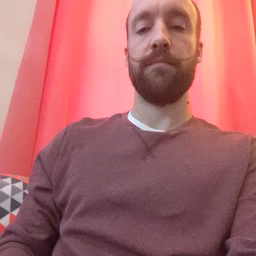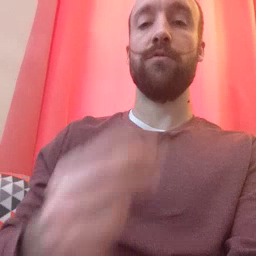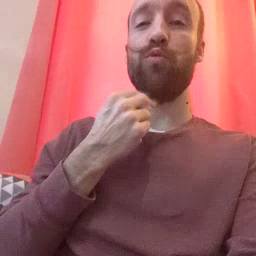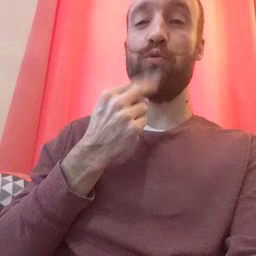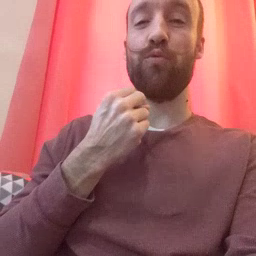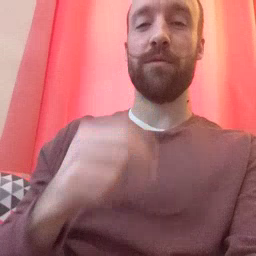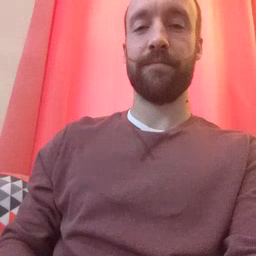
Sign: cute